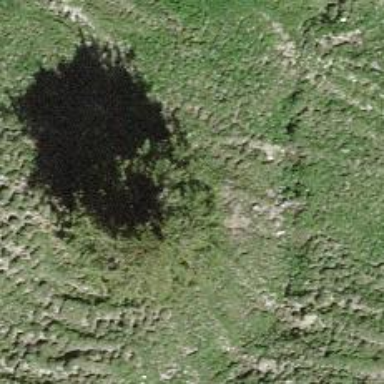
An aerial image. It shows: Needle-leaved tree in natural setting.